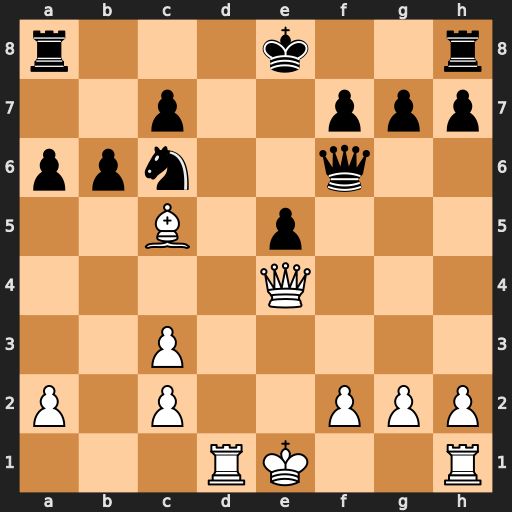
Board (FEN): r3k2r/2p2ppp/ppn2q2/2B1p3/4Q3/2P5/P1P2PPP/3RK2R
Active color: w
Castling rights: Kkq
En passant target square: -
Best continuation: Bd6 cxd6 Qxc6+